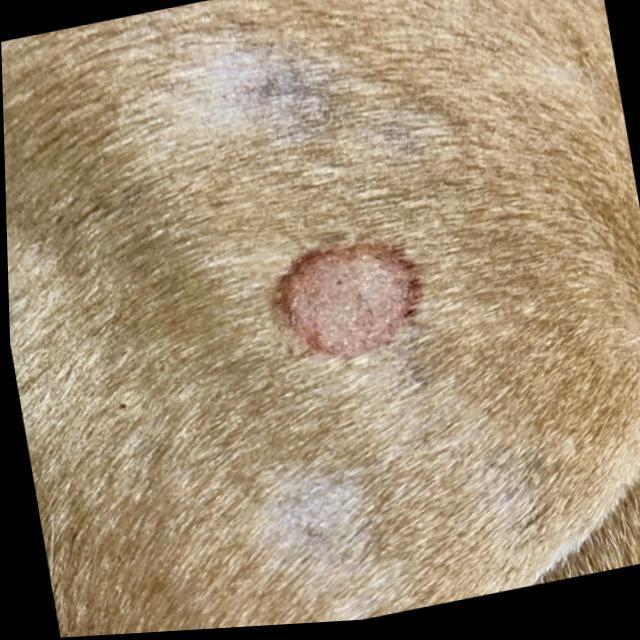
Canine ringworm (Dermatophytosis) — fungal infection caused by Microsporum or Trichophyton. Presents with circular alopecia, scaling, crusting, and broken hairs.